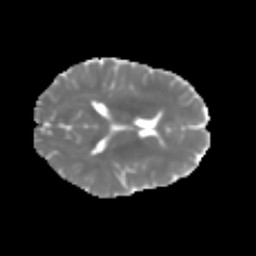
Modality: MD
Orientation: axial
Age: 20
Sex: female
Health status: healthy